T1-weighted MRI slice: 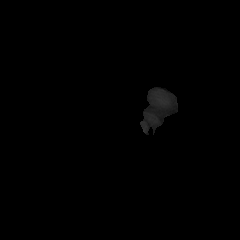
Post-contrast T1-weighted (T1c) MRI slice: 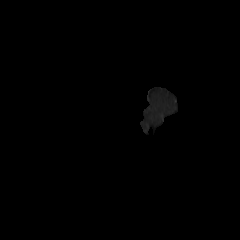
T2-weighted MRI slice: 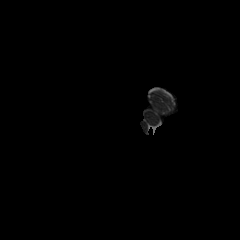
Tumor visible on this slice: no